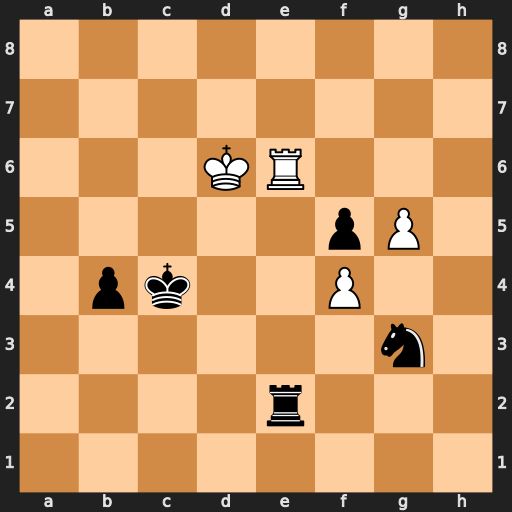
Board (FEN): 8/8/3KR3/5pP1/1pk2P2/6n1/4r3/8
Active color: w
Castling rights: -
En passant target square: -
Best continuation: Rxe2 Nxe2 g6 Kc3 g7 b3 g8=Q